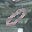
Label: 0